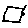
Label: square